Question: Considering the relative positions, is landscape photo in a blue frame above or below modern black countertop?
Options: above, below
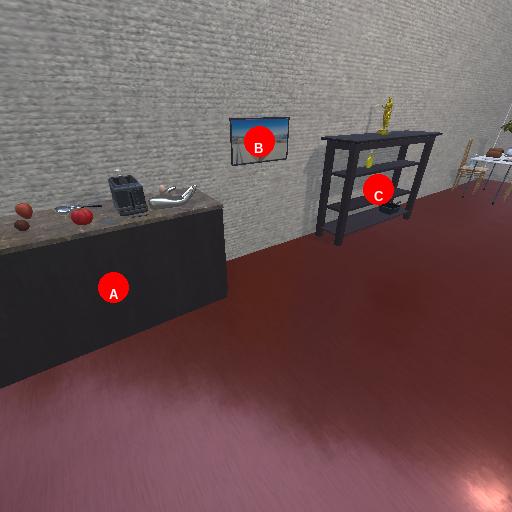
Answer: above